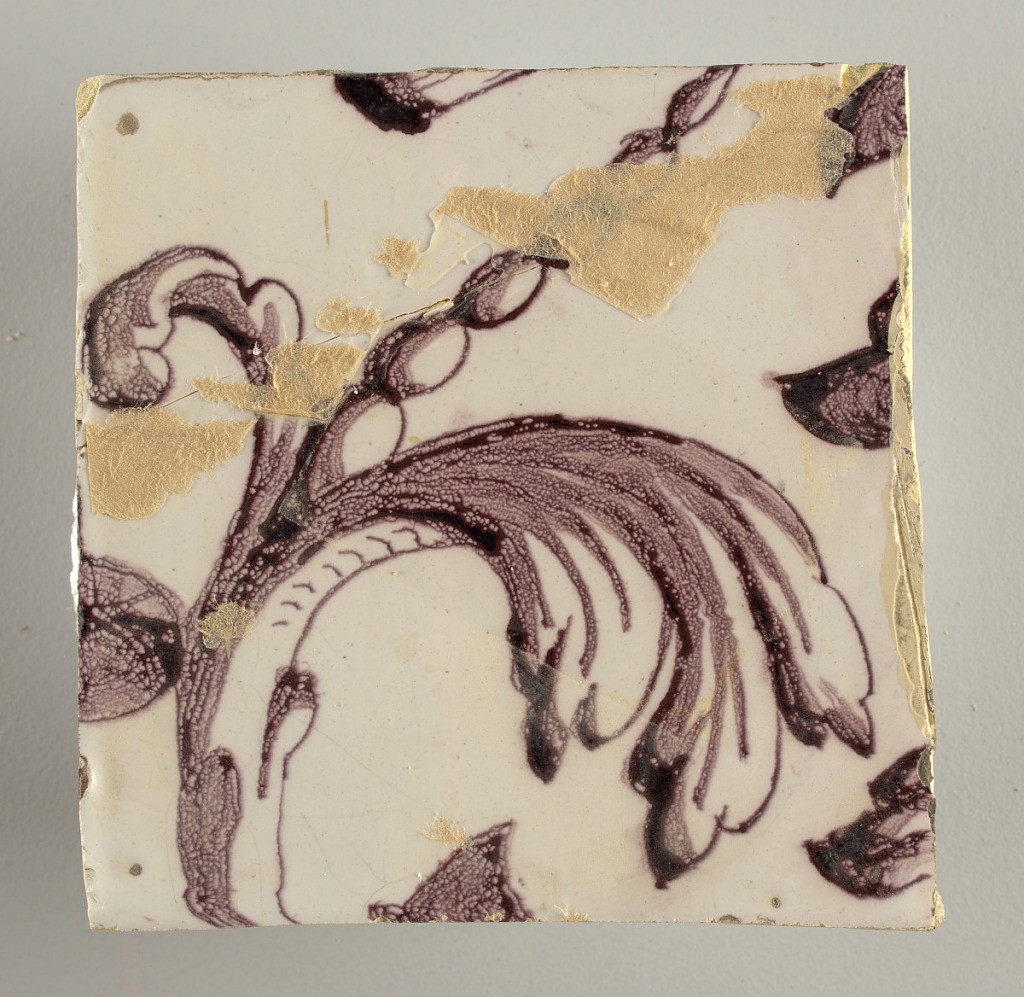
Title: Tile wall facing
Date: ca. 1725
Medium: Tin-glazed earthenware, underglaze
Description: Horizontal rectangle.  Thirty tiles wide and twenty-three tiles high with opening for fireplace eleven tiles wide and ten high.  Foliage arabesques disposed about three vertical axes from which are emphazised by urns at center and right, and at left by the figure of a standing woman carrying an infant on her arm and accompanied by two children.